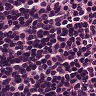
Metastatic tissue present: no